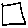
Label: square